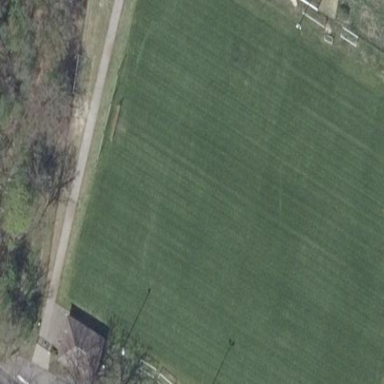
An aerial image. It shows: Soccer pitch with grass surface for leisure land.